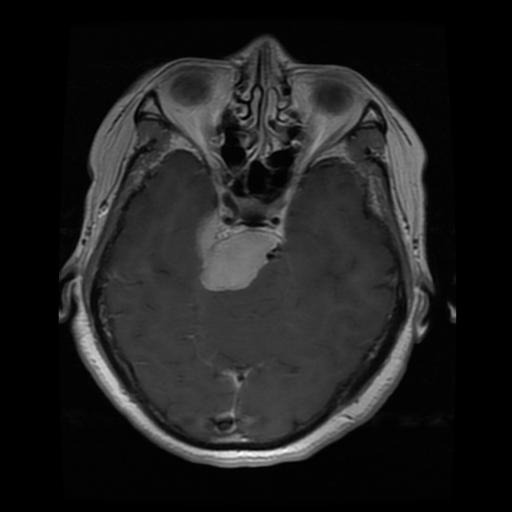
Label: meningioma